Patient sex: F
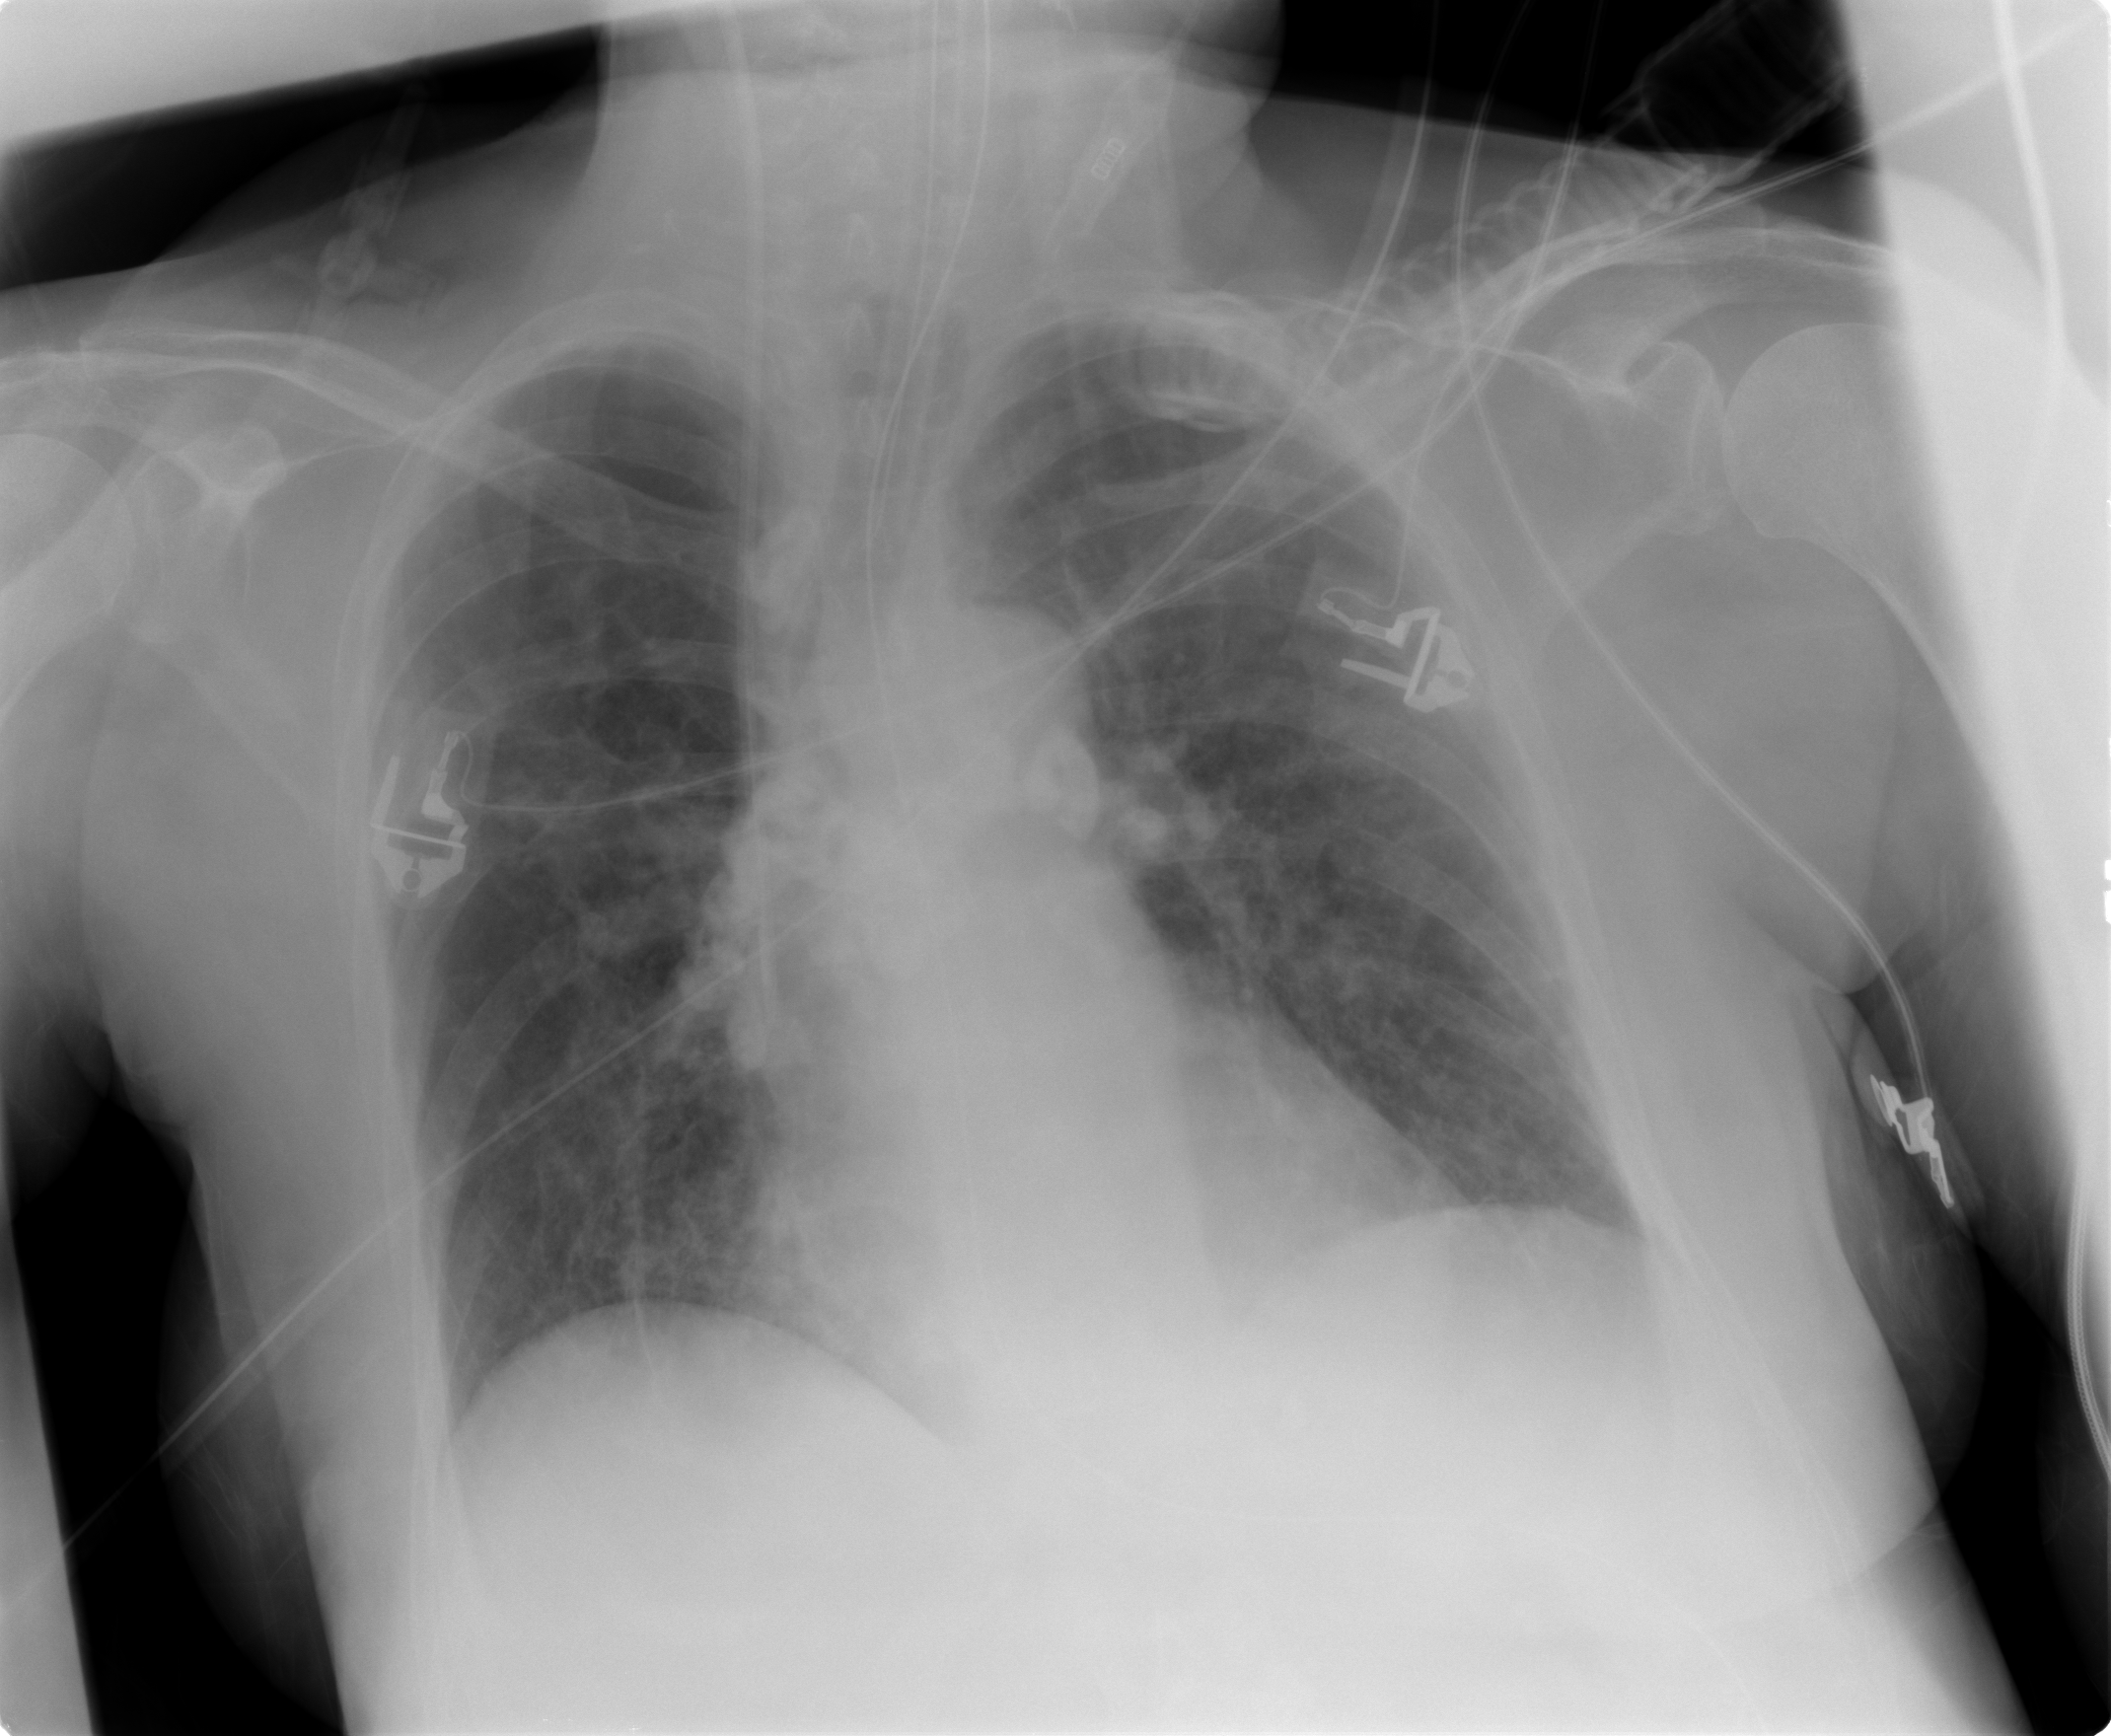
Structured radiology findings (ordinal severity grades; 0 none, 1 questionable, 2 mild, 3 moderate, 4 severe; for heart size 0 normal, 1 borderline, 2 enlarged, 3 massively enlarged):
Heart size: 0
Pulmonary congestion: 1
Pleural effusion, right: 0
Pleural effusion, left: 0
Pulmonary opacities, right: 0
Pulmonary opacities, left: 0
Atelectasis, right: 0
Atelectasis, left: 0